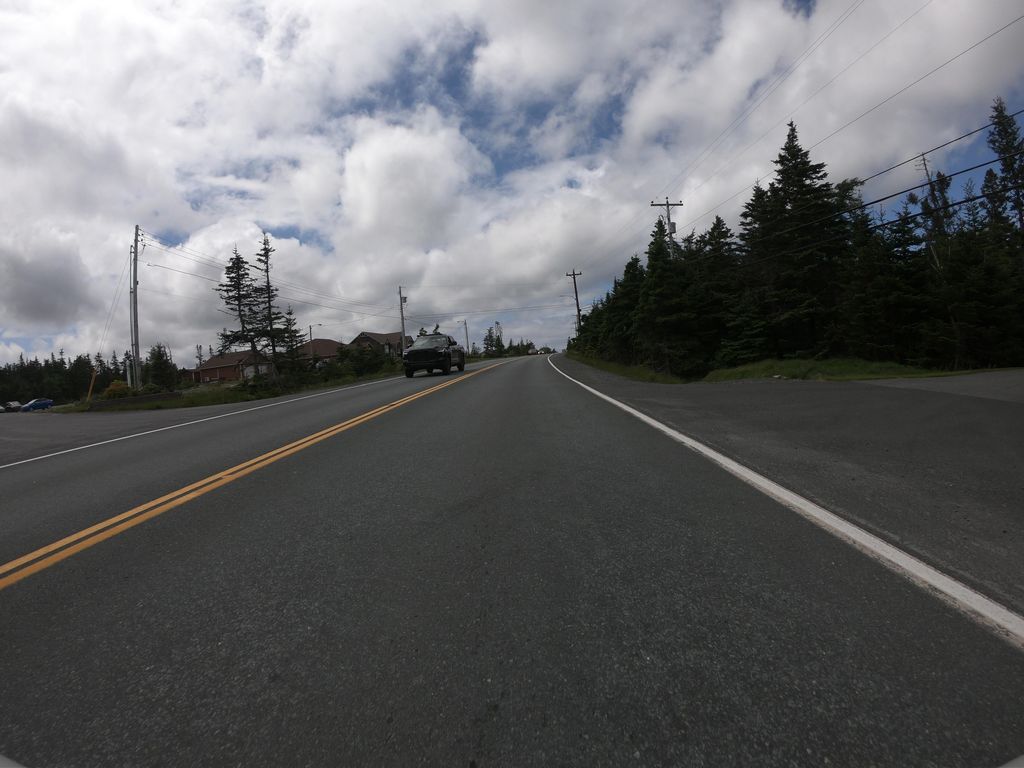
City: st_johns